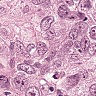
Metastatic tissue present: yes